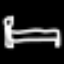
Label: bed